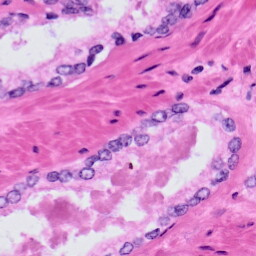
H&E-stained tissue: Prostate